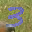
Label: 3